Field crop: maize
Growth stage: 2
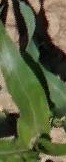
Species: maize